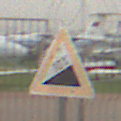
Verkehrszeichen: Steigung10
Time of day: MorningAfternoon
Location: Outdoor (Suburban)
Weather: Overcast
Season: NotSpecified
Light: Natural